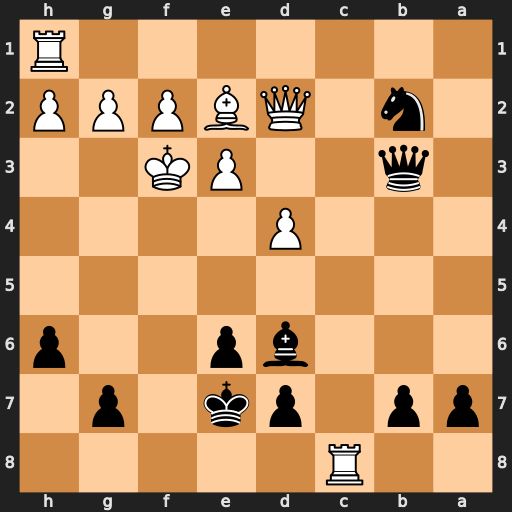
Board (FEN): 2R5/pp1pk1p1/3bp2p/8/3P4/1q2PK2/1n1QBPPP/7R
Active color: b
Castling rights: -
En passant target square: -
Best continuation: Qd5+ e4 Qh5+